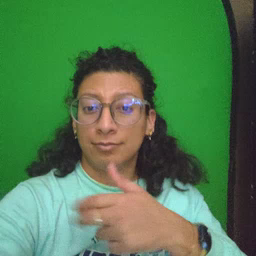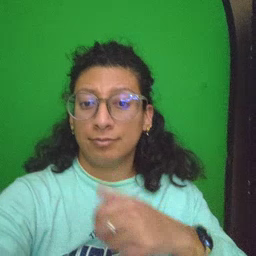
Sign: TV